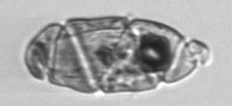
Label: Warnowia